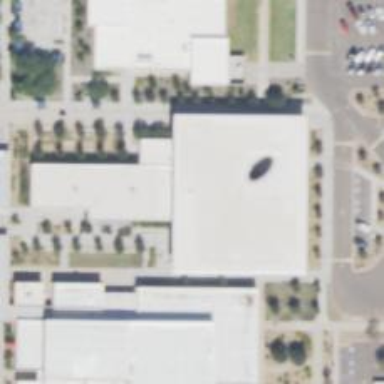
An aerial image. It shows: View of roof of building.